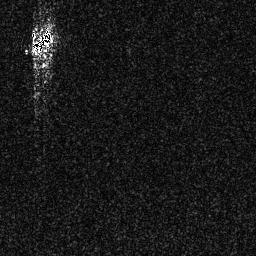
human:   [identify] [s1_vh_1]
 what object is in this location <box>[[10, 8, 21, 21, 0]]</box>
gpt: <ref>1 medium ship at the top left</ref>